Question: I am creating a splitscrolling website and it's working great. But i have one problem, when the user stops scrolling it fires a function called alignWhenIdle and what this does is align the columns so they become "one".
Now that is working nicely but i can't seem to target a specific part of the column that aligns. let's say when the number 2 column aligns ( see image ) i want to be able to fire an animation. I tried using a callback but that fires a function every time the columns are aligned.

This is my JS:
'''
(function ($) {
var top = 0;
var contentHeight, contents, totalHeight;
var locked = false;
var timeout;
var align = function () {
var pos = (top + $(window).scrollTop());
var snapUp = 0 - (pos % contentHeight) < (contentHeight / 2);
var multiplier = snapUp
? Math.ceil(pos / contentHeight)
: Math.floor(pos / contentHeight);
var newTop = contentHeight * multiplier;
$('html, body').animate({ scrollTop: newTop + totalHeight }, 200);
locked = false;
};
var reset = function () {
contentHeight = $('.right').height();
contents = $('.right > .content').length;
totalHeight = contentHeight * (contents - 1);
top = (0 - totalHeight);
};
var scrollRight = function () {
$('.right').css('top', (top + $(window).scrollTop()) + 'px');
};
var alignWhenIdle = function (delay) {
clearTimeout(timeout);
timeout = setTimeout(align, delay);
};
$(document).on('ready', function () {
reset();
scrollRight();
});
$(window).on('scroll', function () {
locked = true;
scrollRight();
});
$(window).on('mouseup', function (e) {
if (locked) {
align();
}
});
$(window).resize(function () {
locked = true;
reset();
scrollRight();
alignWhenIdle(300);
});
$(window).on('mousewheel', function (e) {
alignWhenIdle(300);
});
$(window).on("keyup", function (e) {
alignWhenIdle(300);
});
})(jQuery);
'''
<URL>
Any help is much appreciated,
Cheers
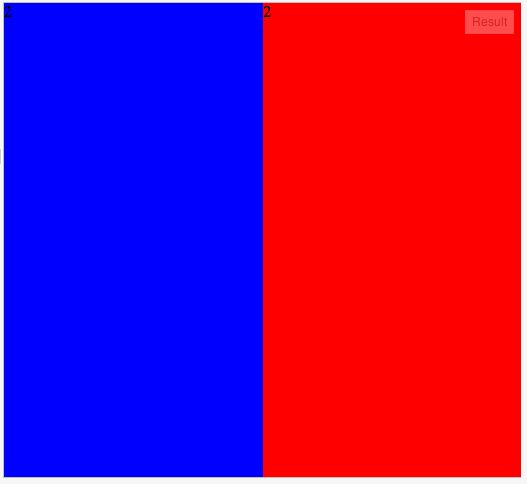
Answer: See <URL>
Scroll till the column 2 and see result...
In the method align I've added a callback:
'''
$('html, body').animate({ scrollTop: newTop + totalHeight }, 200, function(){
$(".animate").animate({ marginLeft: "200px" },300);
});
'''
Works well, did you need exactly that?
You should just check for some condition.
E.g. based on this solution <URL> you can build this:
'''
$('html, body').animate({ scrollTop: newTop + totalHeight }, 200, function(){
if (isScrolledIntoView(".animate")) $(".animate").animate({ marginLeft: "200px" },300);
});
'''
See updated solution here <URL>
This is only one way, I'm really sure there is a way to do it even better. E.g. you can calculate the current elements which are shown and then just find the things only inside of them.